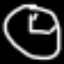
Label: clock